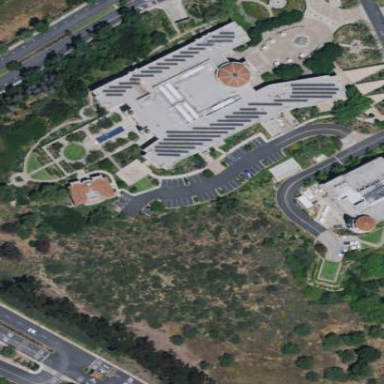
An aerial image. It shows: University building dedicated to education.